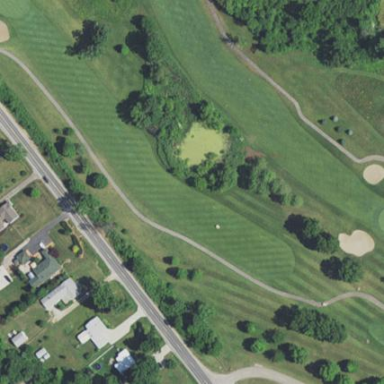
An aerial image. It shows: Rough grassy area used for golf.